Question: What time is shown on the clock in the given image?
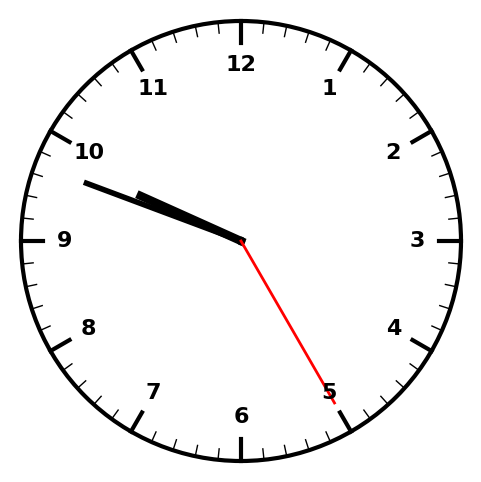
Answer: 09:48:25